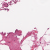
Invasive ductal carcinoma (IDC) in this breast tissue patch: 0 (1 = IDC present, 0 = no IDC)